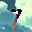
Label: 7